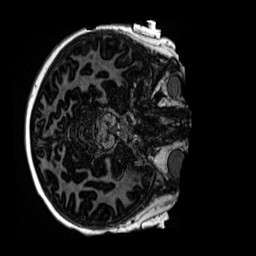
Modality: MP2RAGE
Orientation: axial
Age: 11
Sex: male
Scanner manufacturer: siemens
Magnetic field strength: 3 T
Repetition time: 4 s
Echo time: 0.00299 s